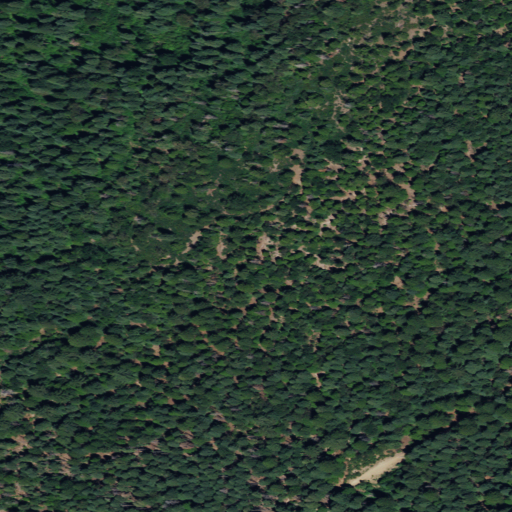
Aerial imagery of mountain in California named Fillmore Hill containing only evergreen forest